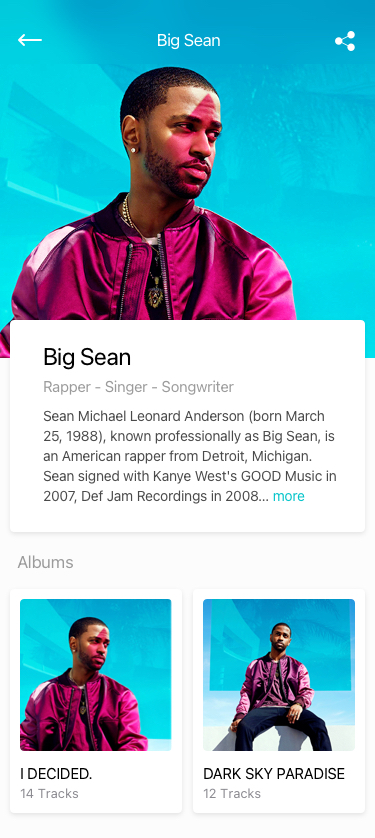
Text in this UI design:
Big Sean
Big Sean
Rapper - Singer - Songwriter
Sean Michael Leonard Anderson (born March 25, 1988), known professionally as Big Sean, is an American rapper from Detroit, Michigan. Sean signed with Kanye West's GOOD Music in 2007, Def Jam Recordings in 2008… more
I decided.
14 Tracks
Albums
Dark Sky Paradise
12 Tracks